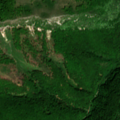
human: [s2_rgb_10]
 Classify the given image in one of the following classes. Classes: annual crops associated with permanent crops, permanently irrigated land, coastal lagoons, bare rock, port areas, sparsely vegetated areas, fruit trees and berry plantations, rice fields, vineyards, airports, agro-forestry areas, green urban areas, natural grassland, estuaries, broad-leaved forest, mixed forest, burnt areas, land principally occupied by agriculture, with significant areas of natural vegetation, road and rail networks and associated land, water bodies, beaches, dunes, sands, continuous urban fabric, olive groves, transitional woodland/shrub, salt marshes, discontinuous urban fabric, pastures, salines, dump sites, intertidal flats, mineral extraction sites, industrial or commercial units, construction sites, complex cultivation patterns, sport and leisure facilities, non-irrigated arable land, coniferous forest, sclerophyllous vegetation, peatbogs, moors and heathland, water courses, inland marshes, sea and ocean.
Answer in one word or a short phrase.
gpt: broad-leaved forest, natural grassland